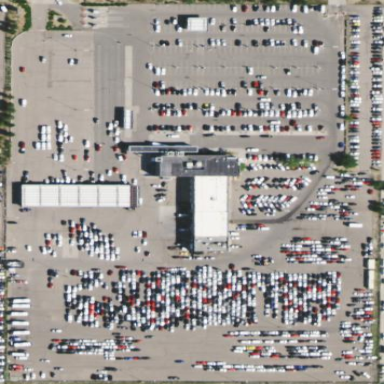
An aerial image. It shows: Car rental service.